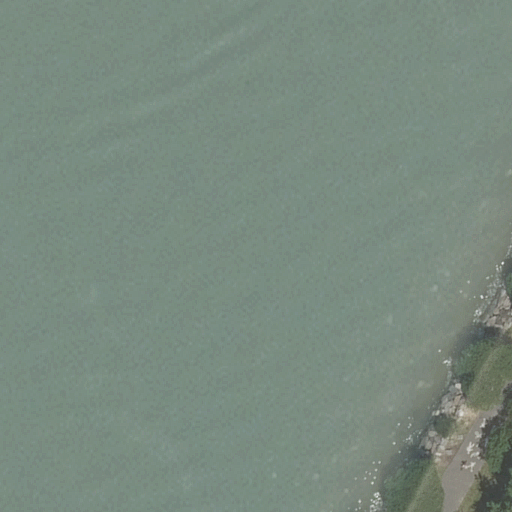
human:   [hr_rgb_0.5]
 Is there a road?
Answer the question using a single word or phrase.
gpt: yes

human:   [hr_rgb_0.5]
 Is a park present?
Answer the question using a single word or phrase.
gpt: yes

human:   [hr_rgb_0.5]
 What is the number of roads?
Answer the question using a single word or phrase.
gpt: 1

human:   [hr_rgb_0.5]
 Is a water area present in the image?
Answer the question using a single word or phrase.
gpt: yes

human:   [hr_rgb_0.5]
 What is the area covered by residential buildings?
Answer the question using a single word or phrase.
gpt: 0m2

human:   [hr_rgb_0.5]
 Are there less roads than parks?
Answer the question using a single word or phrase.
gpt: no

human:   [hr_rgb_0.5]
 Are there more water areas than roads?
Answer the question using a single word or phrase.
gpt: no

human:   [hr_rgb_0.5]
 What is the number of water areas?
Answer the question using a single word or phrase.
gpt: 1

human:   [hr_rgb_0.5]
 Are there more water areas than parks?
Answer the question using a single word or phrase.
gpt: no

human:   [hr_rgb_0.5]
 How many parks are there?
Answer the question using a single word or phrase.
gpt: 1

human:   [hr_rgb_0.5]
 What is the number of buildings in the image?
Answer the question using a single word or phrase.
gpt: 0

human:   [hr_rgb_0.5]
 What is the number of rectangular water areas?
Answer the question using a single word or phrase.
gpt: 1

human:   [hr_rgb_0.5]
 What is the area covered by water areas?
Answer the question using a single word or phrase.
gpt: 10079m2

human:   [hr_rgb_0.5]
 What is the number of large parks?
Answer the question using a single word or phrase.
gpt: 1

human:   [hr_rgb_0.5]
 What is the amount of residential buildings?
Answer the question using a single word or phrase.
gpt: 0

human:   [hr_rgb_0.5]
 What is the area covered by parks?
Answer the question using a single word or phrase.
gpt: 5090m2

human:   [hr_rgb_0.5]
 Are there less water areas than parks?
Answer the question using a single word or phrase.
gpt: no

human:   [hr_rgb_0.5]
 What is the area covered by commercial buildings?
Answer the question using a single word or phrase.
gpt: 0m2

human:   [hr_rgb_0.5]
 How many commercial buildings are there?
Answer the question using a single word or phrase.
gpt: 0

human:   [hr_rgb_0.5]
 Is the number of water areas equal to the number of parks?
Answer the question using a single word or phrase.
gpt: yes

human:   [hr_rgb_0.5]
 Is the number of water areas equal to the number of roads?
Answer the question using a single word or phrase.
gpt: yes

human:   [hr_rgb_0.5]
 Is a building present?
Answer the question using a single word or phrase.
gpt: no

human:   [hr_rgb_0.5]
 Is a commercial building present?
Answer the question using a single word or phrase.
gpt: no

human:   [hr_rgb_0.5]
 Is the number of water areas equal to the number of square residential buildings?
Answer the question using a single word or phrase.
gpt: no

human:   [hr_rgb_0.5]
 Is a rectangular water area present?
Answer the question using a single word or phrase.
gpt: yes

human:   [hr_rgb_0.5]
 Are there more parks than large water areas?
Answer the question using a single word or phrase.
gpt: no

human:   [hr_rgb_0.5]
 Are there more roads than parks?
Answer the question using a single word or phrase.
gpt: no

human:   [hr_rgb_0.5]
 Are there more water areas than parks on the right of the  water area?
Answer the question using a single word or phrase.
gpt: yes

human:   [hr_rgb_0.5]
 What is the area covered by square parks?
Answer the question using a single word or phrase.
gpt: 0m2

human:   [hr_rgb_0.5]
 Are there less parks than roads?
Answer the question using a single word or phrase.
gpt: no

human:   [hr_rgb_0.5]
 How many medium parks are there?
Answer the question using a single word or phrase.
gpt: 0

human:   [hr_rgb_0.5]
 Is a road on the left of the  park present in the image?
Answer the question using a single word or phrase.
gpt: no

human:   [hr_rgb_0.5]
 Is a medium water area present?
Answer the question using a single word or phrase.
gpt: no

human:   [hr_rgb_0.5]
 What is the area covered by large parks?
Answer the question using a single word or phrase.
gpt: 5090m2

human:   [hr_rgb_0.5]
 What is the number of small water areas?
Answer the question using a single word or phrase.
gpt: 0

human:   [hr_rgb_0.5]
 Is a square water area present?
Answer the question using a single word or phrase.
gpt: no

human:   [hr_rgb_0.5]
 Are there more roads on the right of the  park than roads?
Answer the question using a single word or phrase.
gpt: no

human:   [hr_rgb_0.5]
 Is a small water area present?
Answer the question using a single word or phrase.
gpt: no

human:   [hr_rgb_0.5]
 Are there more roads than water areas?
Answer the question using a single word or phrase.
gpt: no

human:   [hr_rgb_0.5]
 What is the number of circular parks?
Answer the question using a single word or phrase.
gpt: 0

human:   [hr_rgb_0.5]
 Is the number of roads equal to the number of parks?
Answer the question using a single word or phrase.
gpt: yes

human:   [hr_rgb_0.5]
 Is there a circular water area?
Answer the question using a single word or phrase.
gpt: no

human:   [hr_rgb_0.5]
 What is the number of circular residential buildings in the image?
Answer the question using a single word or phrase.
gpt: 0

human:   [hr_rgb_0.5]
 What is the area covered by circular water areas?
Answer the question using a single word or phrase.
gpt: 0m2

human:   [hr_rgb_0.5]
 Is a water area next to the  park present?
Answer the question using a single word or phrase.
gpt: yes

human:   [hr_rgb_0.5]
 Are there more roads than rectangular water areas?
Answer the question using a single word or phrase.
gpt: no

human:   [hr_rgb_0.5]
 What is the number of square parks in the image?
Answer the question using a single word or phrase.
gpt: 0

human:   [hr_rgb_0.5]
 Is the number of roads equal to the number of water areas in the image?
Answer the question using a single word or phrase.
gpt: yes

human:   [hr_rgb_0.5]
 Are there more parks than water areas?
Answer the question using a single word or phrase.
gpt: no

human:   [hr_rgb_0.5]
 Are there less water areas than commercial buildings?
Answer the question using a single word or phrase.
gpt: no

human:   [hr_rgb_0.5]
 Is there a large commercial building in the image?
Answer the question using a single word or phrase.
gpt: no

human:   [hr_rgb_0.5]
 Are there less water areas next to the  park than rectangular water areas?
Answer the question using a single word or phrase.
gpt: no

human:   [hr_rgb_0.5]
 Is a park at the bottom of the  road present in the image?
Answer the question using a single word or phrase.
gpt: yes

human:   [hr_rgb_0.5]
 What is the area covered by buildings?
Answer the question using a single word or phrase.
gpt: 0m2

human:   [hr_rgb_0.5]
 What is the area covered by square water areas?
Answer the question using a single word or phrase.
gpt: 0m2

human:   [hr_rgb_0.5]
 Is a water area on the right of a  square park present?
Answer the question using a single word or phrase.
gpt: no

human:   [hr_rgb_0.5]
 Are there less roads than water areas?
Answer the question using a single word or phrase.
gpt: no

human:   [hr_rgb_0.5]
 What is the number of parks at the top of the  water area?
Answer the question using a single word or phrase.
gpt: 0

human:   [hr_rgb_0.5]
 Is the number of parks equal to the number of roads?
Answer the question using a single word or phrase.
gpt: yes

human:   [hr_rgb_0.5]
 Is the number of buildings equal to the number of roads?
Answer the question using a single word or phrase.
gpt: no

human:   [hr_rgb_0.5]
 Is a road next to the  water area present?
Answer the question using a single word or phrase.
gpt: yes

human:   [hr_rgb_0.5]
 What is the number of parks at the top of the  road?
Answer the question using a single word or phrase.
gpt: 0

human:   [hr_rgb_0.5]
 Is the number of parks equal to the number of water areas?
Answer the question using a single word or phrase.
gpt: yes

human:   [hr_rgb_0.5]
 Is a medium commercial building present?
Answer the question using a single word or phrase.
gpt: no